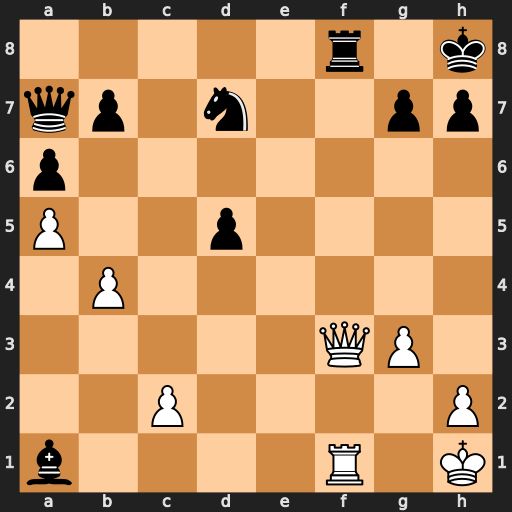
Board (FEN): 5r1k/qp1n2pp/p7/P2p4/1P6/5QP1/2P4P/b4R1K
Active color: w
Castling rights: -
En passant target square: -
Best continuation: Qxf8+ Nxf8 Rxf8#